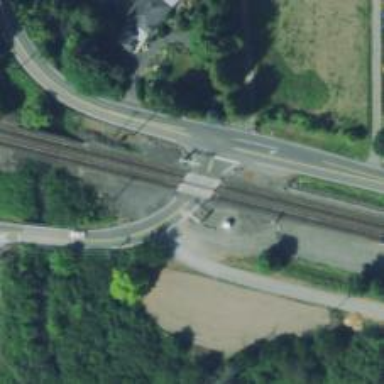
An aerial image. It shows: Railway track.